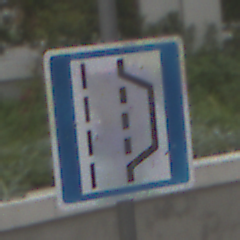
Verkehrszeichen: NothalteUndPannenbucht
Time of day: Midday
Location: Outdoor (Urban)
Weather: Overcast
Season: NotSpecified
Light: Natural